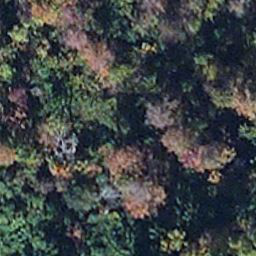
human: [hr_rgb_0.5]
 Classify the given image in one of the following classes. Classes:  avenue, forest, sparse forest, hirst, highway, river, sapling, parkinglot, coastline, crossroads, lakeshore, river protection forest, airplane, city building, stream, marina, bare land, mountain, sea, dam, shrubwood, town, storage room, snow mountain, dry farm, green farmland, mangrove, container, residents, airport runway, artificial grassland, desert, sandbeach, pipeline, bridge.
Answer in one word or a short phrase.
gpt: mangrove